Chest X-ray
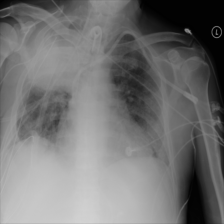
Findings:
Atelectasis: positive
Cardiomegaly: negative
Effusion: negative
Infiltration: negative
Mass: negative
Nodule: negative
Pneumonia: negative
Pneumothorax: negative
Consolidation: positive
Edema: negative
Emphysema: negative
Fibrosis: negative
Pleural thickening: negative
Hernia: negative